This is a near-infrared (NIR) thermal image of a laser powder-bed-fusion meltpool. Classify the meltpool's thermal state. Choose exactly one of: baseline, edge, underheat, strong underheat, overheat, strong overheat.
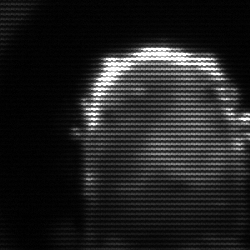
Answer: baseline